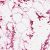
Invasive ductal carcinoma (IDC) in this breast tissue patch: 0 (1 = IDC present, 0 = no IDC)